Question: I am trying to place some PlaceHolders for my dice in my app and I have the next problem.

I cannot put the one die next to other. What I am doing wrong?
Here is the Layout code of this "TableRow":
'''
<TableLayout
android:layout_width="wrap_content"
android:layout_height="wrap_content"
android:layout_weight="0.65" >
<TableRow
android:id="@+id/tableRow3"
android:layout_width="match_parent"
android:layout_height="match_parent" >
<ImageView
android:id="@+id/imageView1"
android:layout_width="wrap_content"
android:layout_height="wrap_content"
android:paddingLeft="170dp"
android:paddingTop="50dp"
android:src="@drawable/dice_ph_small" />
<ImageView
android:id="@+id/imageView2"
android:layout_width="wrap_content"
android:layout_height="wrap_content"
android:layout_gravity="left"
android:paddingTop="50dp"
android:src="@drawable/dice_ph_small" />
<ImageView
android:id="@+id/imageView3"
android:layout_width="wrap_content"
android:layout_height="wrap_content"
android:layout_gravity="left"
android:paddingTop="50dp"
android:src="@drawable/dice_ph_small" />
<ImageView
android:id="@+id/imageView4"
android:layout_width="wrap_content"
android:layout_height="wrap_content"
android:layout_gravity="left"
android:paddingTop="50dp"
android:src="@drawable/dice_ph_small" />
<ImageView
android:id="@+id/imageView5"
android:layout_width="wrap_content"
android:layout_height="wrap_content"
android:layout_gravity="left"
android:paddingTop="50dp"
android:src="@drawable/dice_ph_small" />
<ImageView
android:id="@+id/imageView6"
android:layout_width="wrap_content"
android:layout_height="wrap_content"
android:layout_gravity="left"
android:paddingTop="50dp"
android:src="@drawable/dice_ph_small" />
<ImageView
android:id="@+id/imageView7"
android:layout_width="wrap_content"
android:layout_height="wrap_content"
android:layout_gravity="left"
android:paddingTop="50dp"
android:src="@drawable/dice_ph_small" />
<ImageView
android:id="@+id/imageView8"
android:layout_width="wrap_content"
android:layout_height="wrap_content"
android:layout_gravity="left"
android:paddingTop="50dp"
android:src="@drawable/dice_ph_small" />
</TableRow>
'''
Should I remove the TableRow and use another Layout?
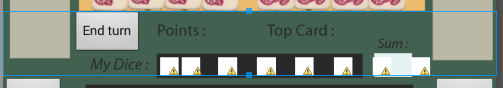
Answer: Alternatively you could use a horizontal LinearLayout. This will layout all the image views for you in the order they are added.
'''
<LinearLayout
android:layout_width="wrap_content"
android:layout_height="wrap_content"
android:orientation="horizontal">
<ImageView
android:id="@+id/imageView1"
android:layout_width="wrap_content"
android:layout_height="wrap_content"
android:paddingLeft="170dp"
android:paddingTop="50dp"
android:src="@drawable/dice_ph_small" />
<ImageView
android:id="@+id/imageView2"
android:layout_width="wrap_content"
android:layout_height="wrap_content"
android:layout_gravity="left"
android:paddingTop="50dp"
android:src="@drawable/dice_ph_small" />
<ImageView
android:id="@+id/imageView3"
android:layout_width="wrap_content"
android:layout_height="wrap_content"
android:layout_gravity="left"
android:paddingTop="50dp"
android:src="@drawable/dice_ph_small" />
<ImageView
android:id="@+id/imageView4"
android:layout_width="wrap_content"
android:layout_height="wrap_content"
android:layout_gravity="left"
android:paddingTop="50dp"
android:src="@drawable/dice_ph_small" />
<ImageView
android:id="@+id/imageView5"
android:layout_width="wrap_content"
android:layout_height="wrap_content"
android:layout_gravity="left"
android:paddingTop="50dp"
android:src="@drawable/dice_ph_small" />
<ImageView
android:id="@+id/imageView6"
android:layout_width="wrap_content"
android:layout_height="wrap_content"
android:layout_gravity="left"
android:paddingTop="50dp"
android:src="@drawable/dice_ph_small" />
<ImageView
android:id="@+id/imageView7"
android:layout_width="wrap_content"
android:layout_height="wrap_content"
android:layout_gravity="left"
android:paddingTop="50dp"
android:src="@drawable/dice_ph_small" />
<ImageView
android:id="@+id/imageView8"
android:layout_width="wrap_content"
android:layout_height="wrap_content"
android:layout_gravity="left"
android:paddingTop="50dp"
android:src="@drawable/dice_ph_small" />
</LinearLayout>
'''